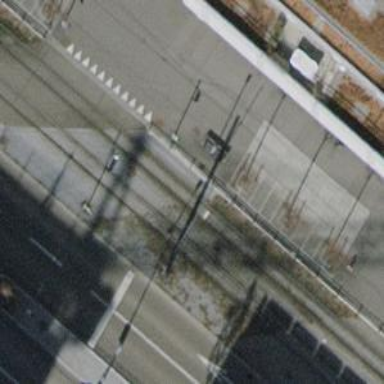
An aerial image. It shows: Black bench.